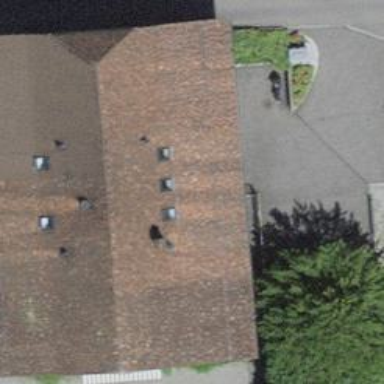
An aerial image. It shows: Building featuring apartments with half-hipped roof.